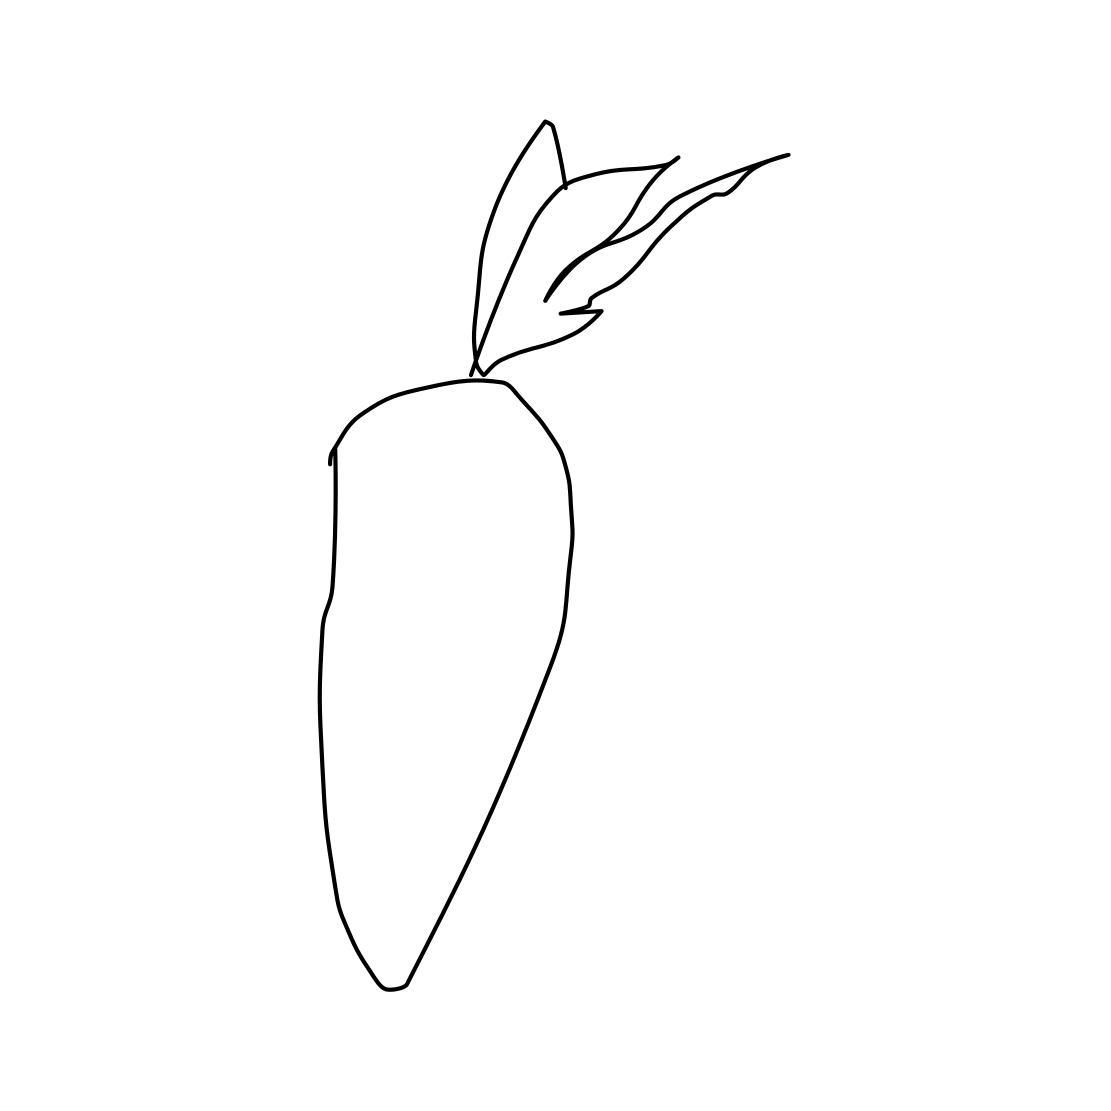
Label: carrot